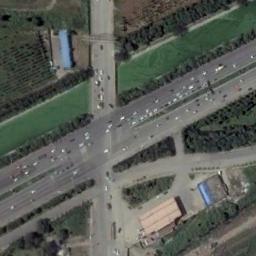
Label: intersection